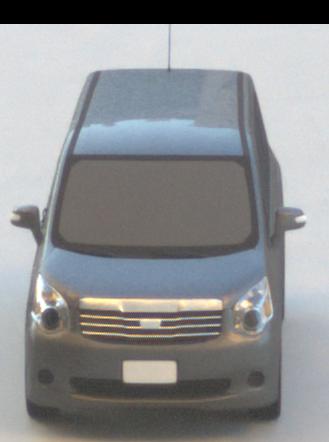
Make: Toyota
Model: Noah
Detailed model: Voxy R70G
Model produced from: 2007
Model produced until: 2013
Doors: 5
Color: gray
Road condition: dry road
Daytime: sunrise or sunset
Contrast: medium contrast